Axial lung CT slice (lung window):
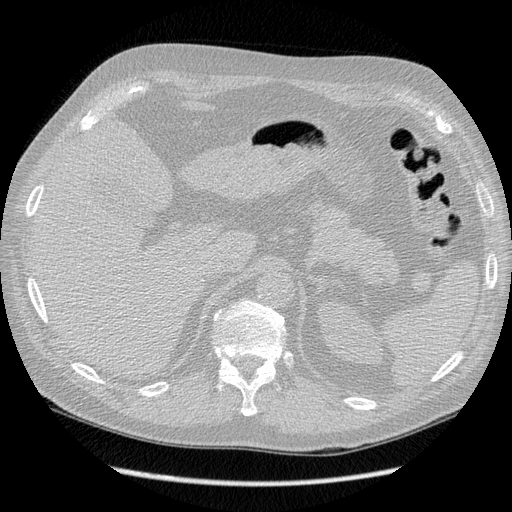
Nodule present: no